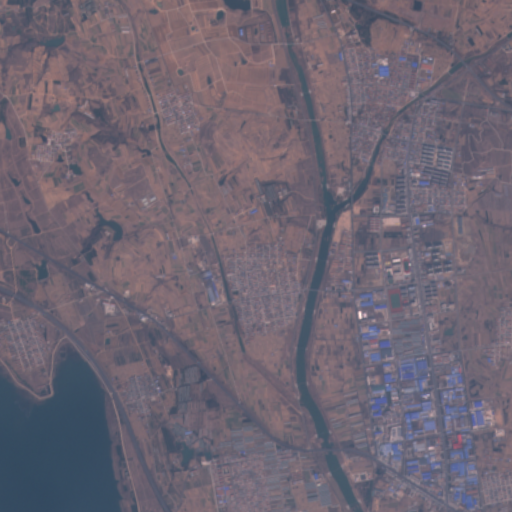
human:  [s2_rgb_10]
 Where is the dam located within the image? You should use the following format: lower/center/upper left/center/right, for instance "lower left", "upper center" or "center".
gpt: The dam is located in the lower right of the image.
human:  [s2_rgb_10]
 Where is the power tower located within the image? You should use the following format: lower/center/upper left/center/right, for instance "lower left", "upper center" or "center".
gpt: The power tower is located in the upper right of the image.
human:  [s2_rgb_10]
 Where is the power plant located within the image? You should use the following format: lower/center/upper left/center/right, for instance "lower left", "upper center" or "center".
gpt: There is no power plant in the image.